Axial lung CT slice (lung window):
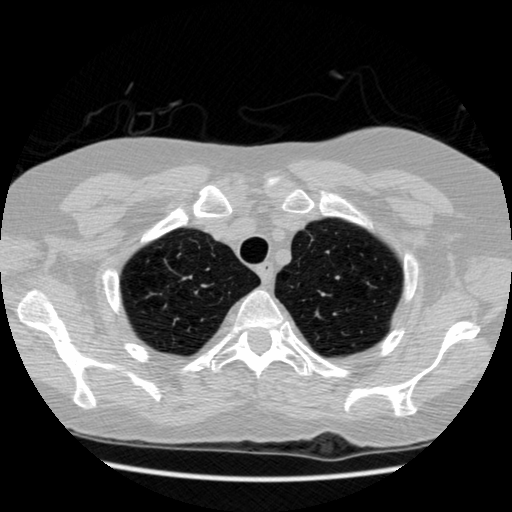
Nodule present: no